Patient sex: F
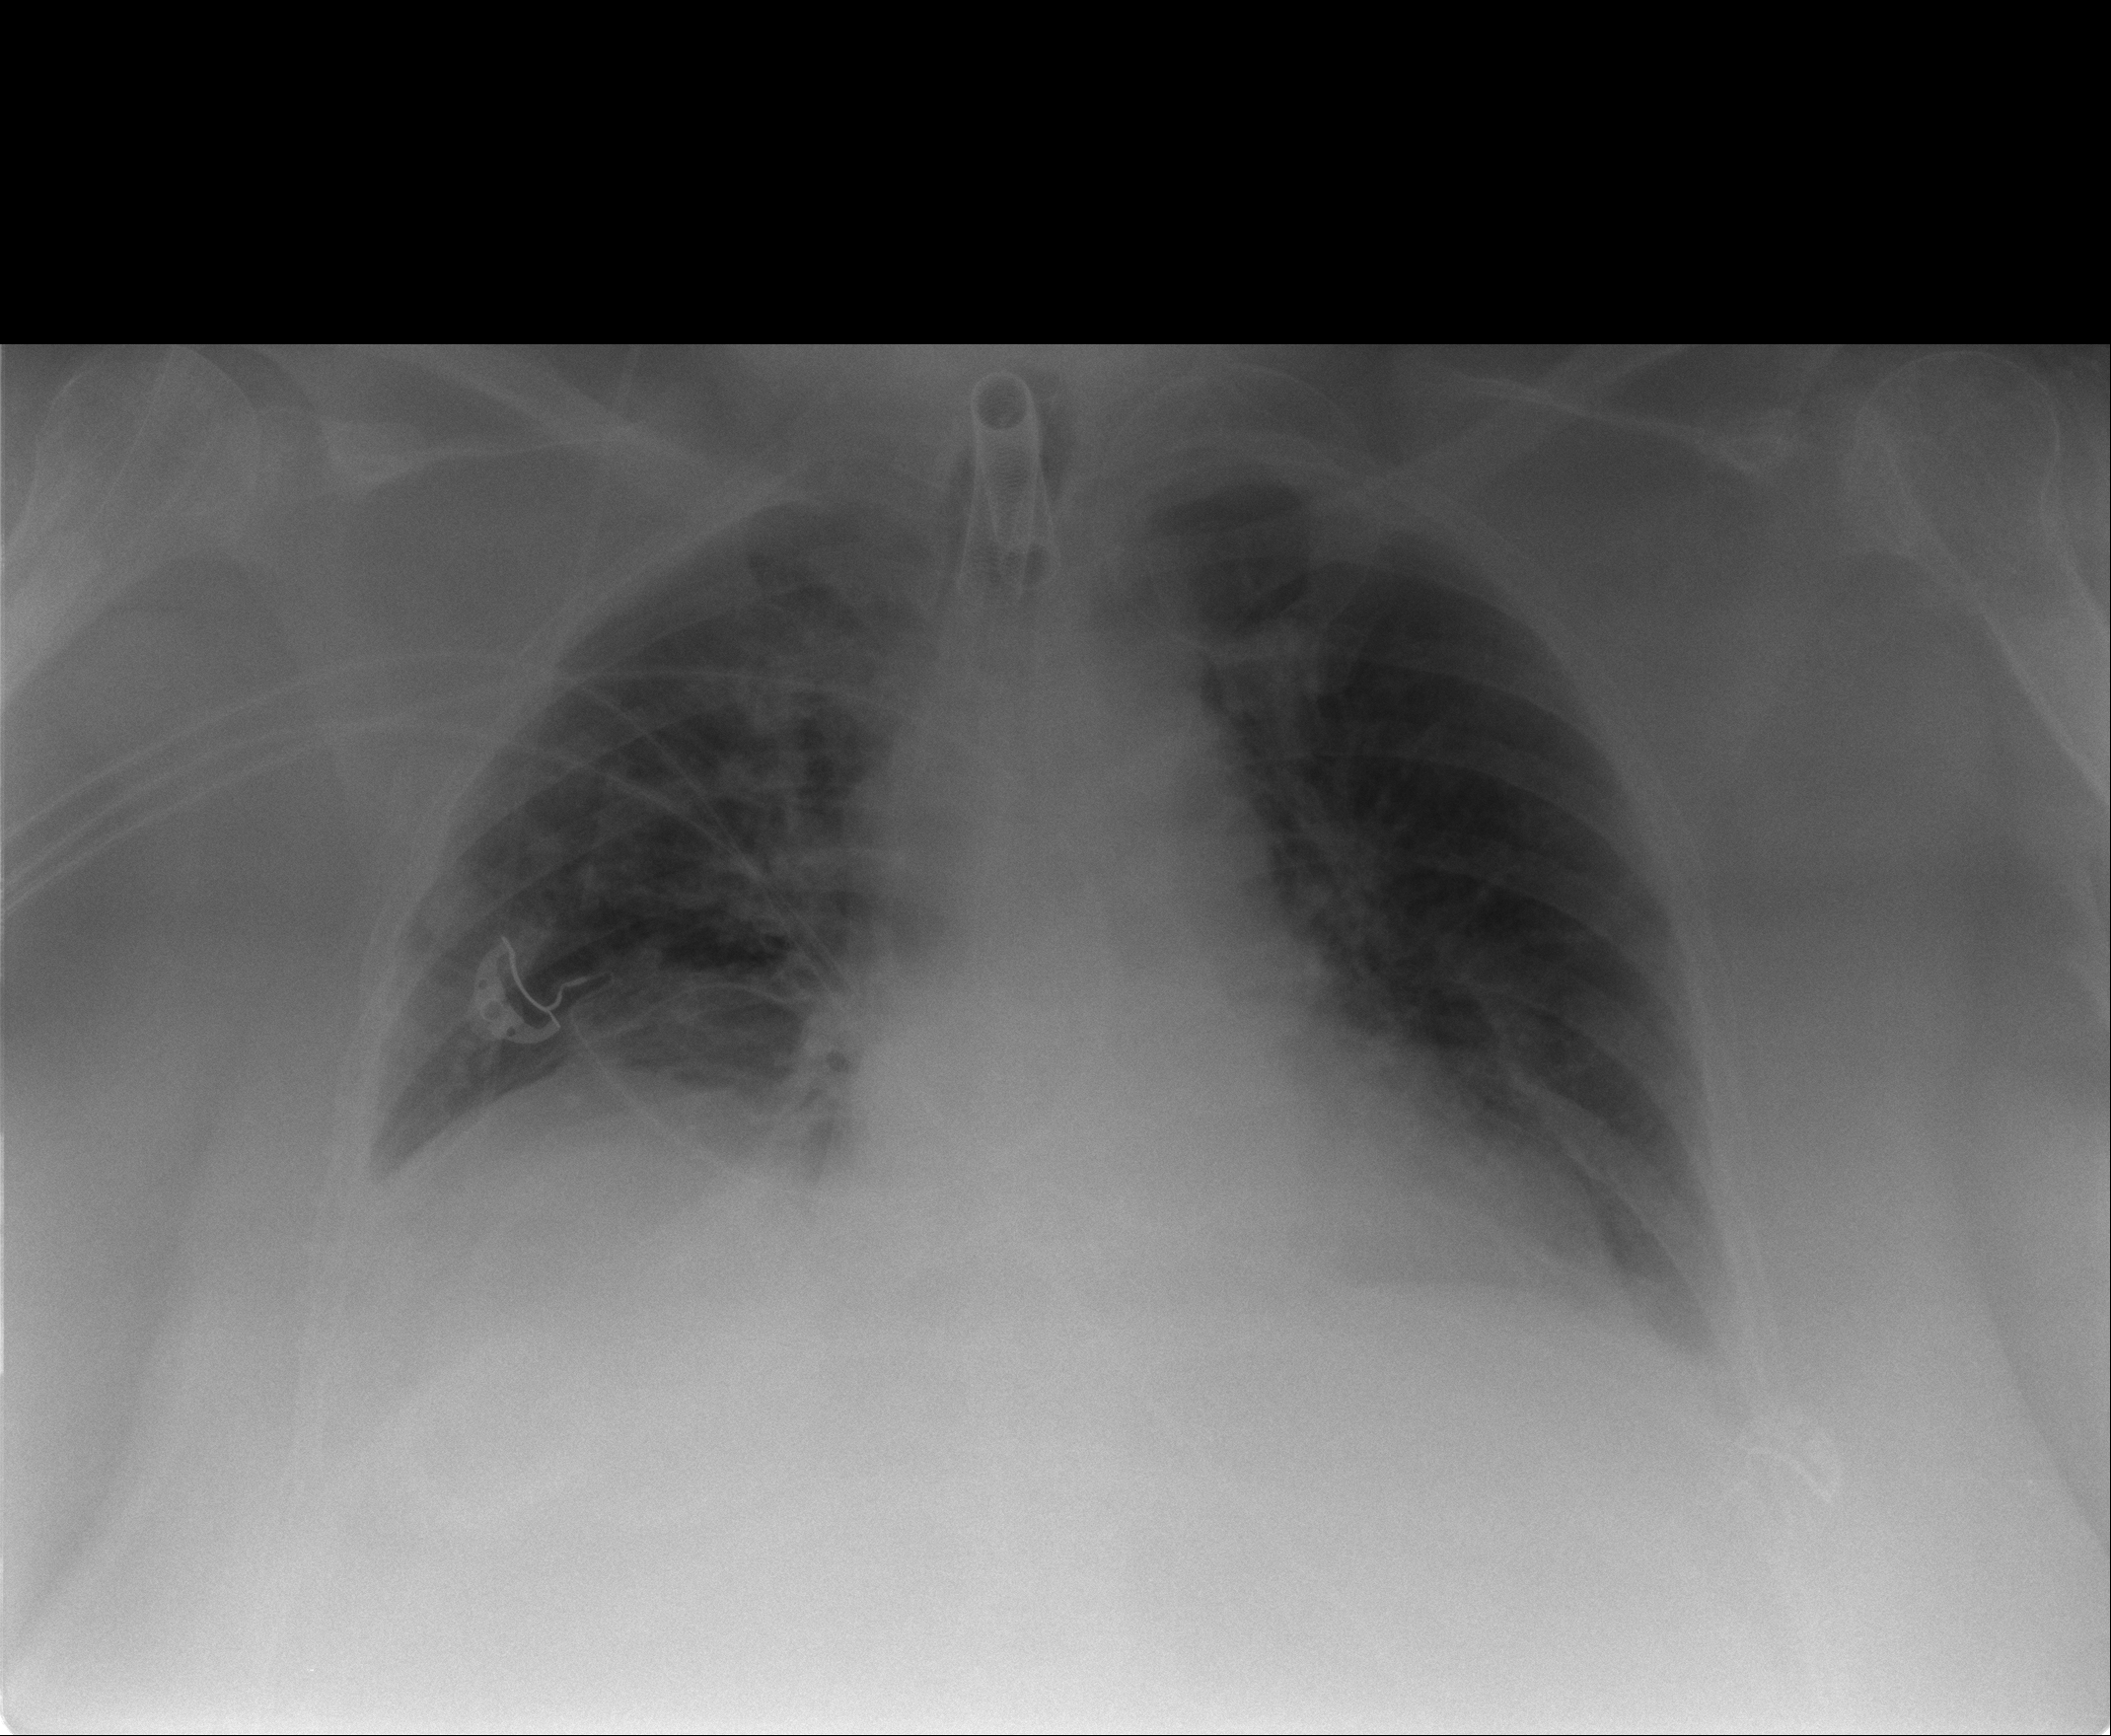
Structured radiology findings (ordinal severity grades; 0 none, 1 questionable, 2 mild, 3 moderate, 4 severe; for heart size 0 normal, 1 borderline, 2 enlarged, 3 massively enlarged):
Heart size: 2
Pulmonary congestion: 2
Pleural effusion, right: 0
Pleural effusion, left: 1
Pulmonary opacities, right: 0
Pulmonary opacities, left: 0
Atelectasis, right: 2
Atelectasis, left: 2